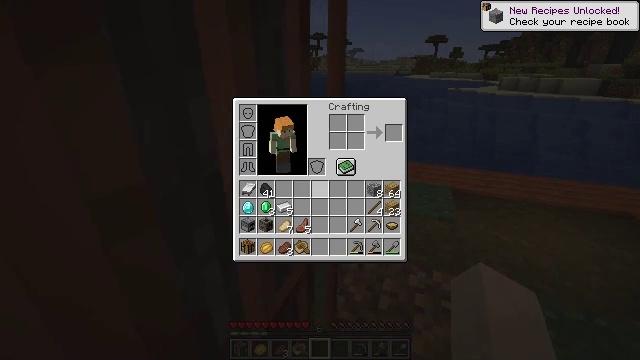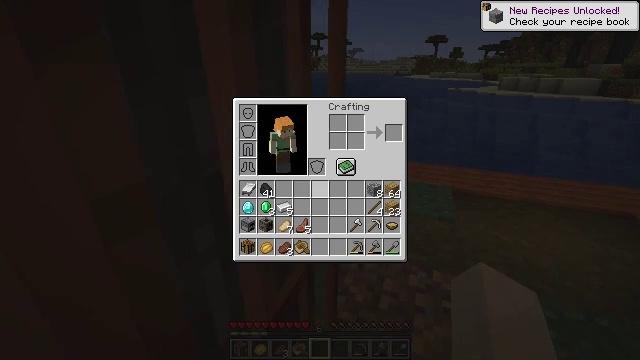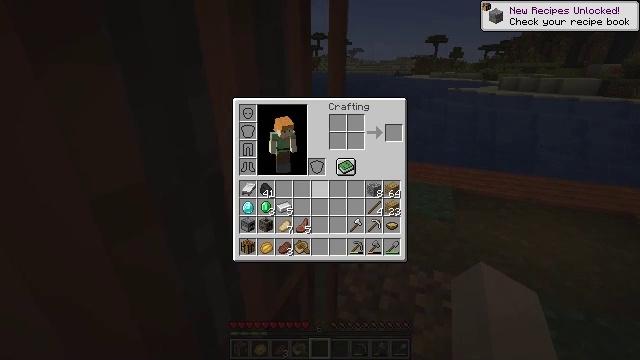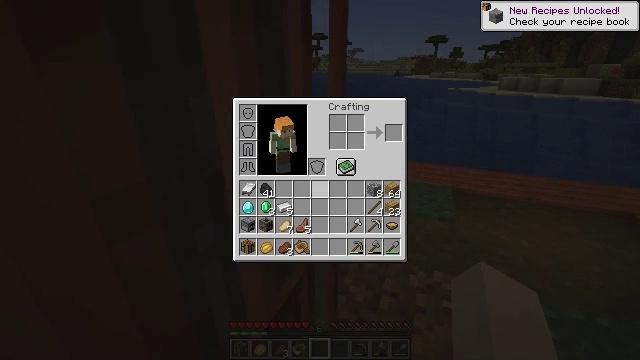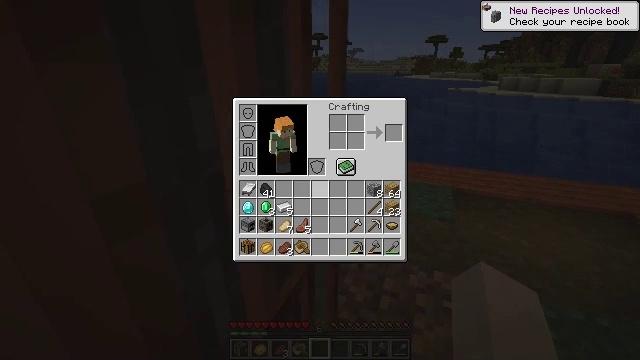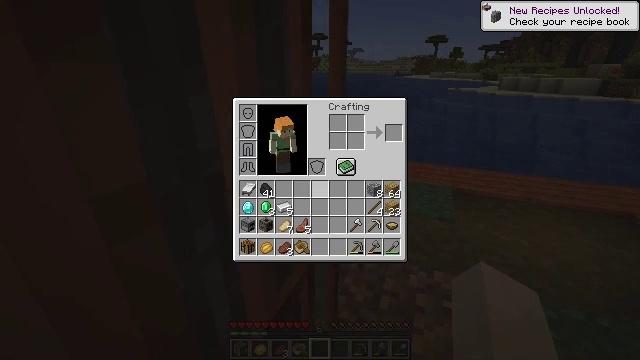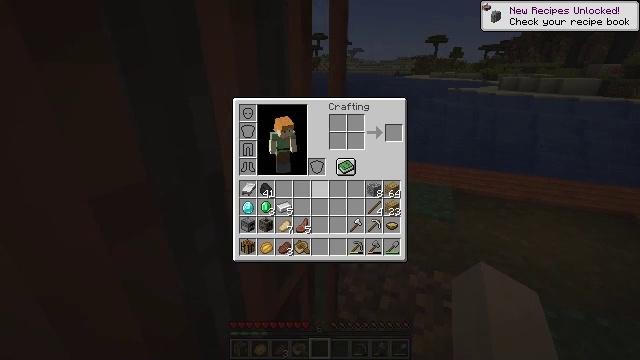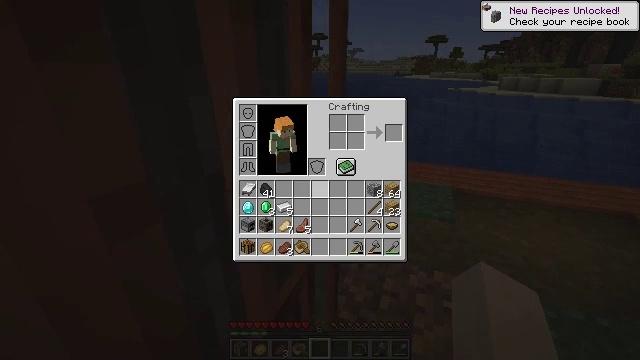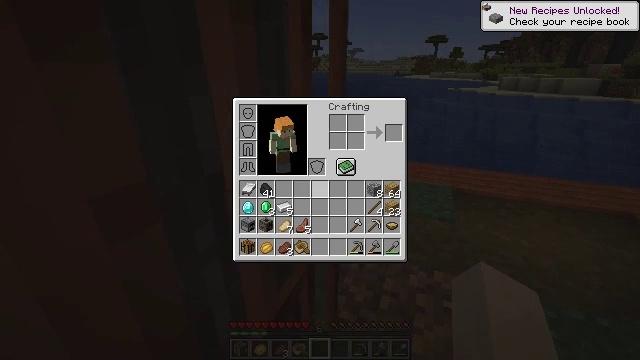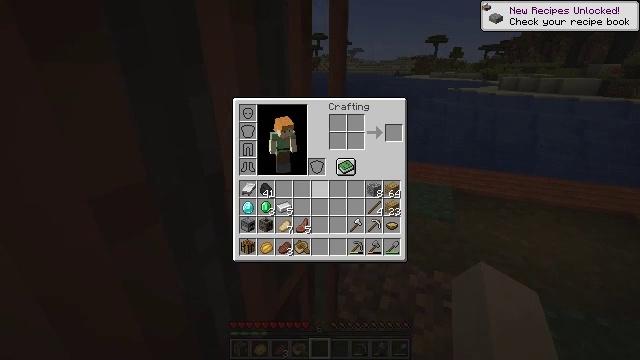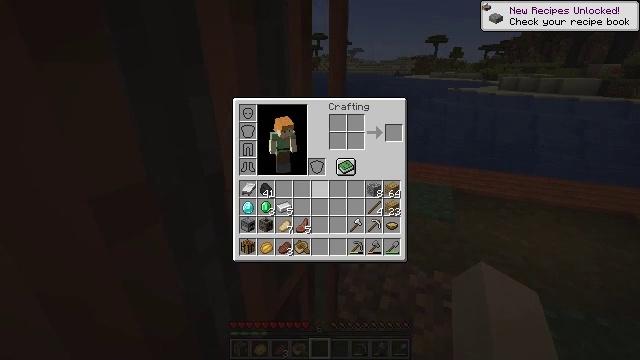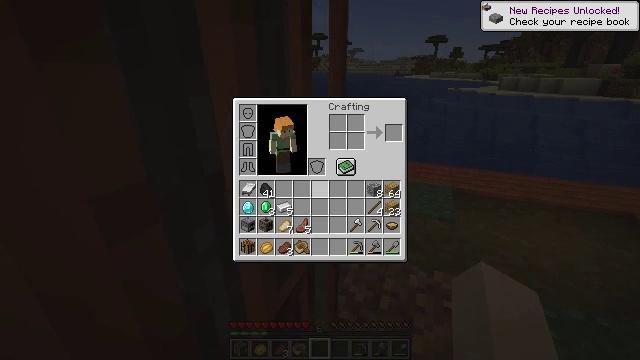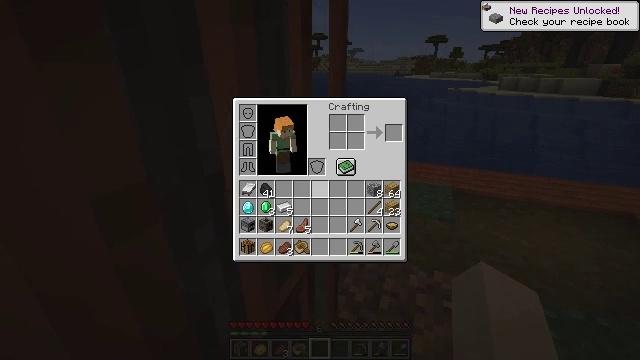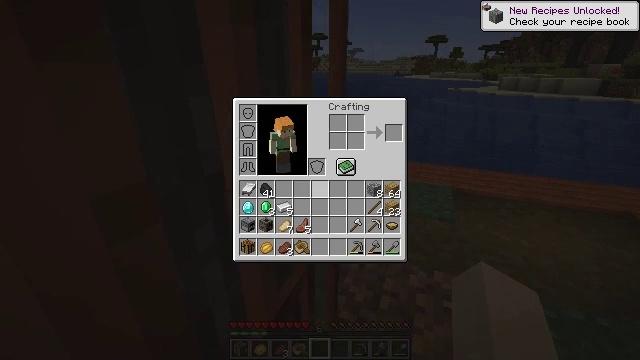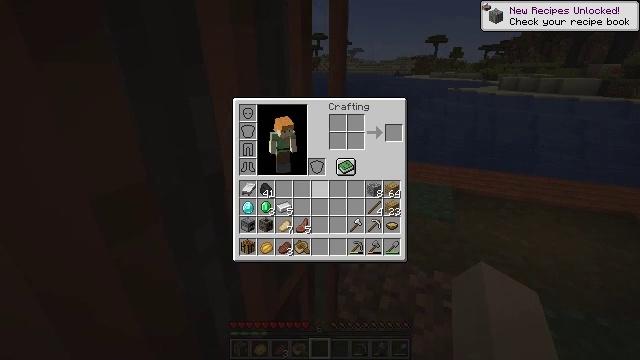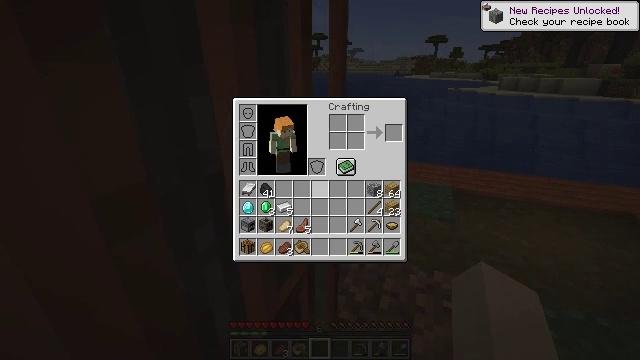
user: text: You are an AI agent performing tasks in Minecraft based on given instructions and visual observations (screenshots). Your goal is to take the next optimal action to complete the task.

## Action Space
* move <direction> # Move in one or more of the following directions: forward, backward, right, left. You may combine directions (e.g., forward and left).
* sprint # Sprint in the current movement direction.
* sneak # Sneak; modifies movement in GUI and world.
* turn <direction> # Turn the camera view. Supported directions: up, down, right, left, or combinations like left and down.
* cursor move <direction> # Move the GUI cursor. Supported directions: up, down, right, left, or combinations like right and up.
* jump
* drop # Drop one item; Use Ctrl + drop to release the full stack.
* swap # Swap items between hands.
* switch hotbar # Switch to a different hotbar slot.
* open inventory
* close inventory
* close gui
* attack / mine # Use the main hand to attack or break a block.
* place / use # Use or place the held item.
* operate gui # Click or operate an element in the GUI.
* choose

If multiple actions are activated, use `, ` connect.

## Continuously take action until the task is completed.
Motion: motion action
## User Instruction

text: Gather the acacia fence.
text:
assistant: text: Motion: no_op
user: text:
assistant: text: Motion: no_op
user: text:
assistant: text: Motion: no_op
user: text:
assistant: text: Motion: no_op
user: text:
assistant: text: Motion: no_op
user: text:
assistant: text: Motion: no_op
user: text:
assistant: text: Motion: no_op
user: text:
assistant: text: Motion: no_op
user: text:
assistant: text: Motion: no_op
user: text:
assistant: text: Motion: no_op
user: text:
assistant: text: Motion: no_op
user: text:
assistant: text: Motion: no_op
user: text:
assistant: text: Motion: no_op
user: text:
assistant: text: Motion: no_op
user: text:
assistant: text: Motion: no_op
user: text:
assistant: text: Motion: no_op
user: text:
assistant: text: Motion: no_op
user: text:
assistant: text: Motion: no_op
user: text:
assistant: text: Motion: no_op
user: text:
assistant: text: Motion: no_op
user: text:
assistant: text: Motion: no_op
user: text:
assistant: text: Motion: no_op
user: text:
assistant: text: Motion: no_op
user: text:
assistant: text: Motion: move forward, close gui
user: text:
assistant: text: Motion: move forward, open inventory
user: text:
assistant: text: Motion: move forward, turn right
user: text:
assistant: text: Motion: move forward, turn right
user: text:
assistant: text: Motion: move forward, turn right and up
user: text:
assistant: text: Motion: move forward and move left
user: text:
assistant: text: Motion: move forward and move left